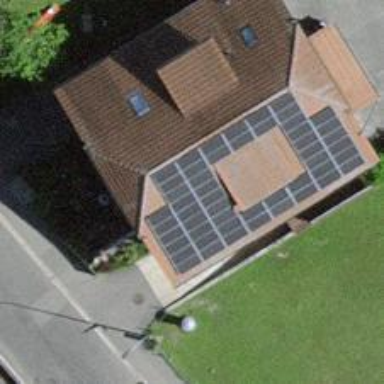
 consisting of solar photovoltaic panels."